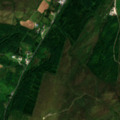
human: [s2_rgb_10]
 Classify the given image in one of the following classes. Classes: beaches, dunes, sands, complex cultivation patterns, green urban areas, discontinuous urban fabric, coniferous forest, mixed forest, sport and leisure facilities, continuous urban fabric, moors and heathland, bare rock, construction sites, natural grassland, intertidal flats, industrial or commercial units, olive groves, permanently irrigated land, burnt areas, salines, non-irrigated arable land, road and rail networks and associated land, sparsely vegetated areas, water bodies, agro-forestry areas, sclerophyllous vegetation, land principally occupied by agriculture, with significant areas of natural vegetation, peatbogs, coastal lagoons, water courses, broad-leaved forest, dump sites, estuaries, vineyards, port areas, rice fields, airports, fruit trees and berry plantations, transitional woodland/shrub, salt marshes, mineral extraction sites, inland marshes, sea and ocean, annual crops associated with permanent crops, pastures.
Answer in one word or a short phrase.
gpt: land principally occupied by agriculture, with significant areas of natural vegetation, coniferous forest, natural grassland, peatbogs